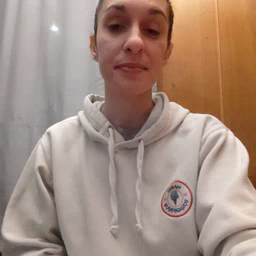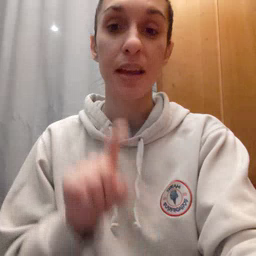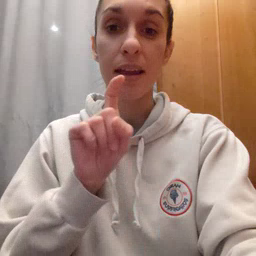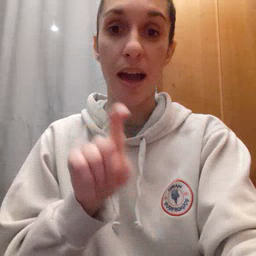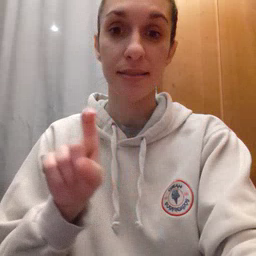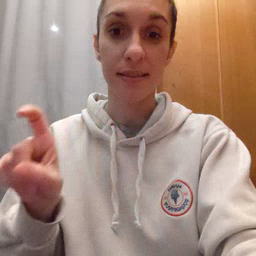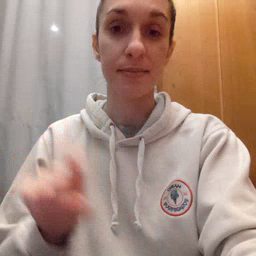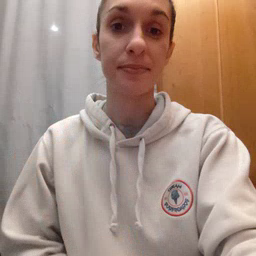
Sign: closet